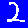
Digit: 2